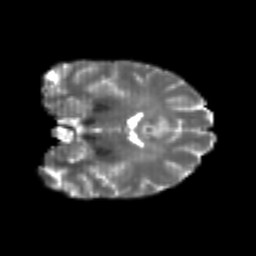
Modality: T2w
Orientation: coronal
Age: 23
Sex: female
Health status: healthy
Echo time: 0.074 s